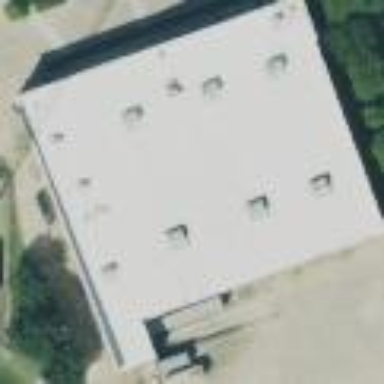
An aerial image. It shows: Building.